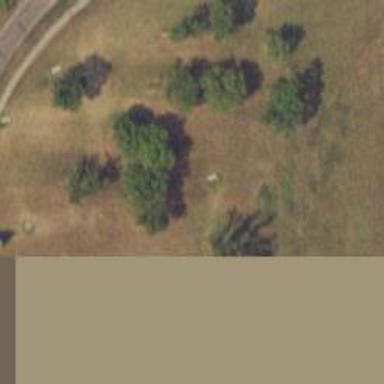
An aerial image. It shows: Disc golf tee.